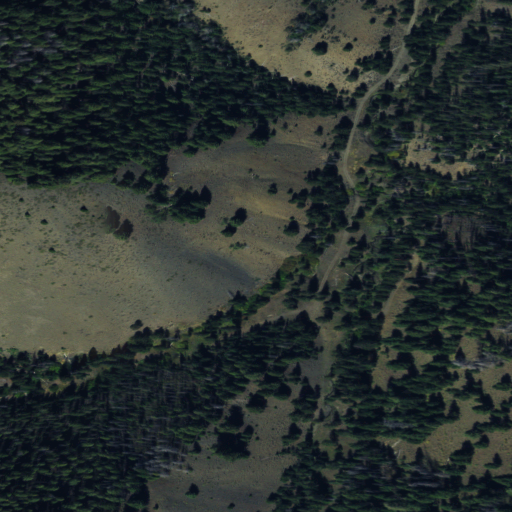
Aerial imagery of valley in Idaho named Trouble Canyon containing evergreen forest and shrub